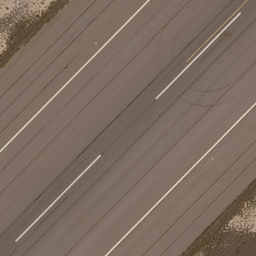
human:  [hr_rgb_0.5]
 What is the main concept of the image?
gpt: runway